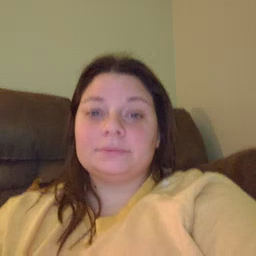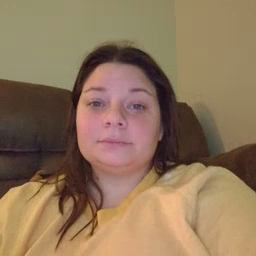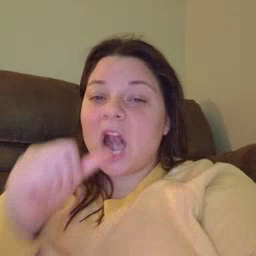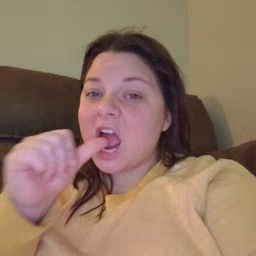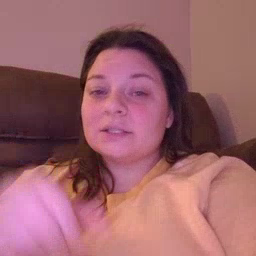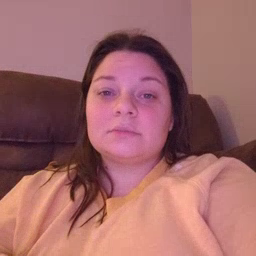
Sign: nuts